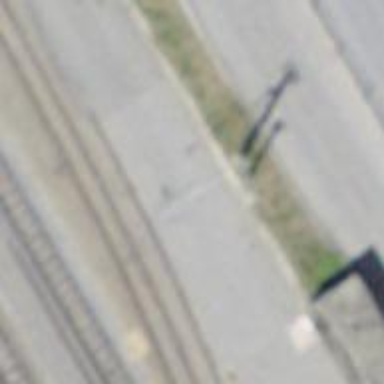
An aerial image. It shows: Catenary mast for power lines.